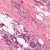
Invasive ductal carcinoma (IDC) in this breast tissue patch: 1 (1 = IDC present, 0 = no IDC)